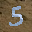
Label: 5